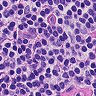
Metastatic tissue present: no